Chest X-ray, AP view. Patient: 35 years old, sex F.
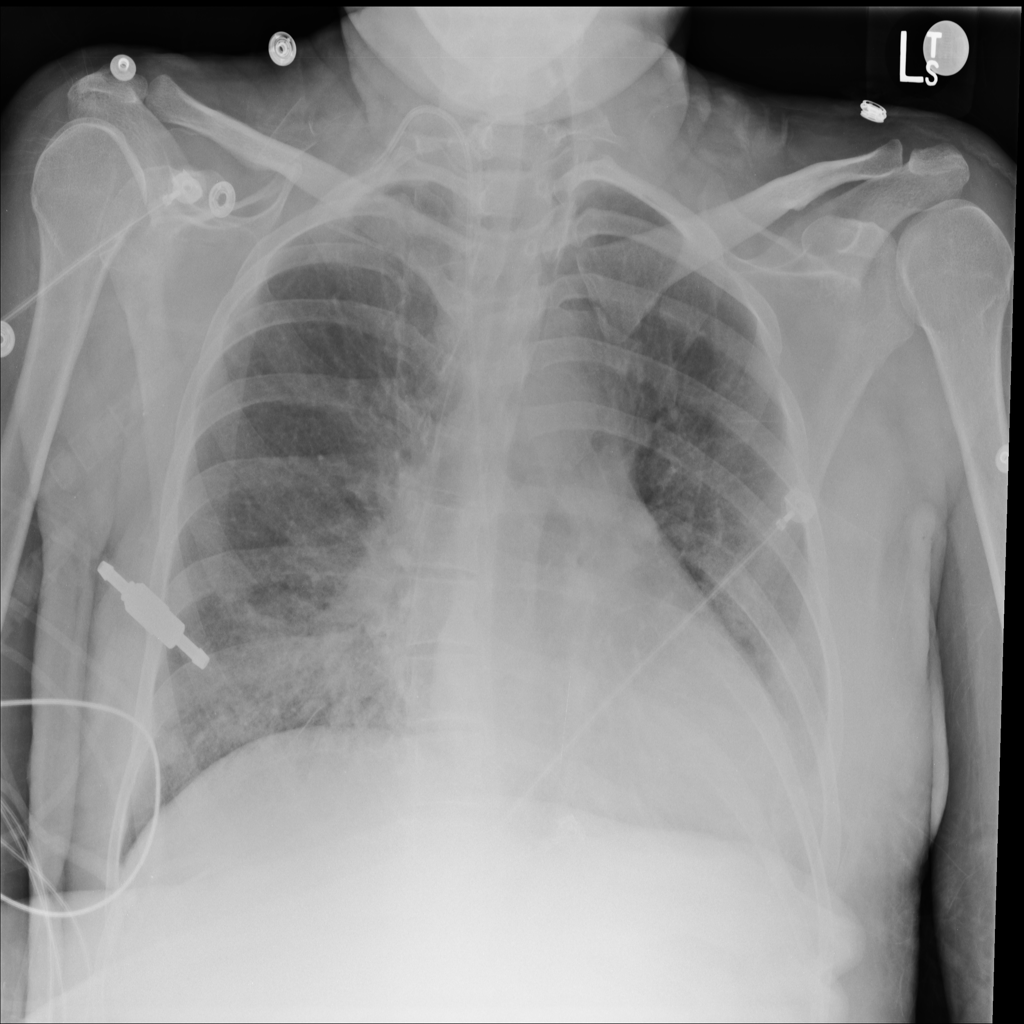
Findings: Atelectasis